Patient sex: M
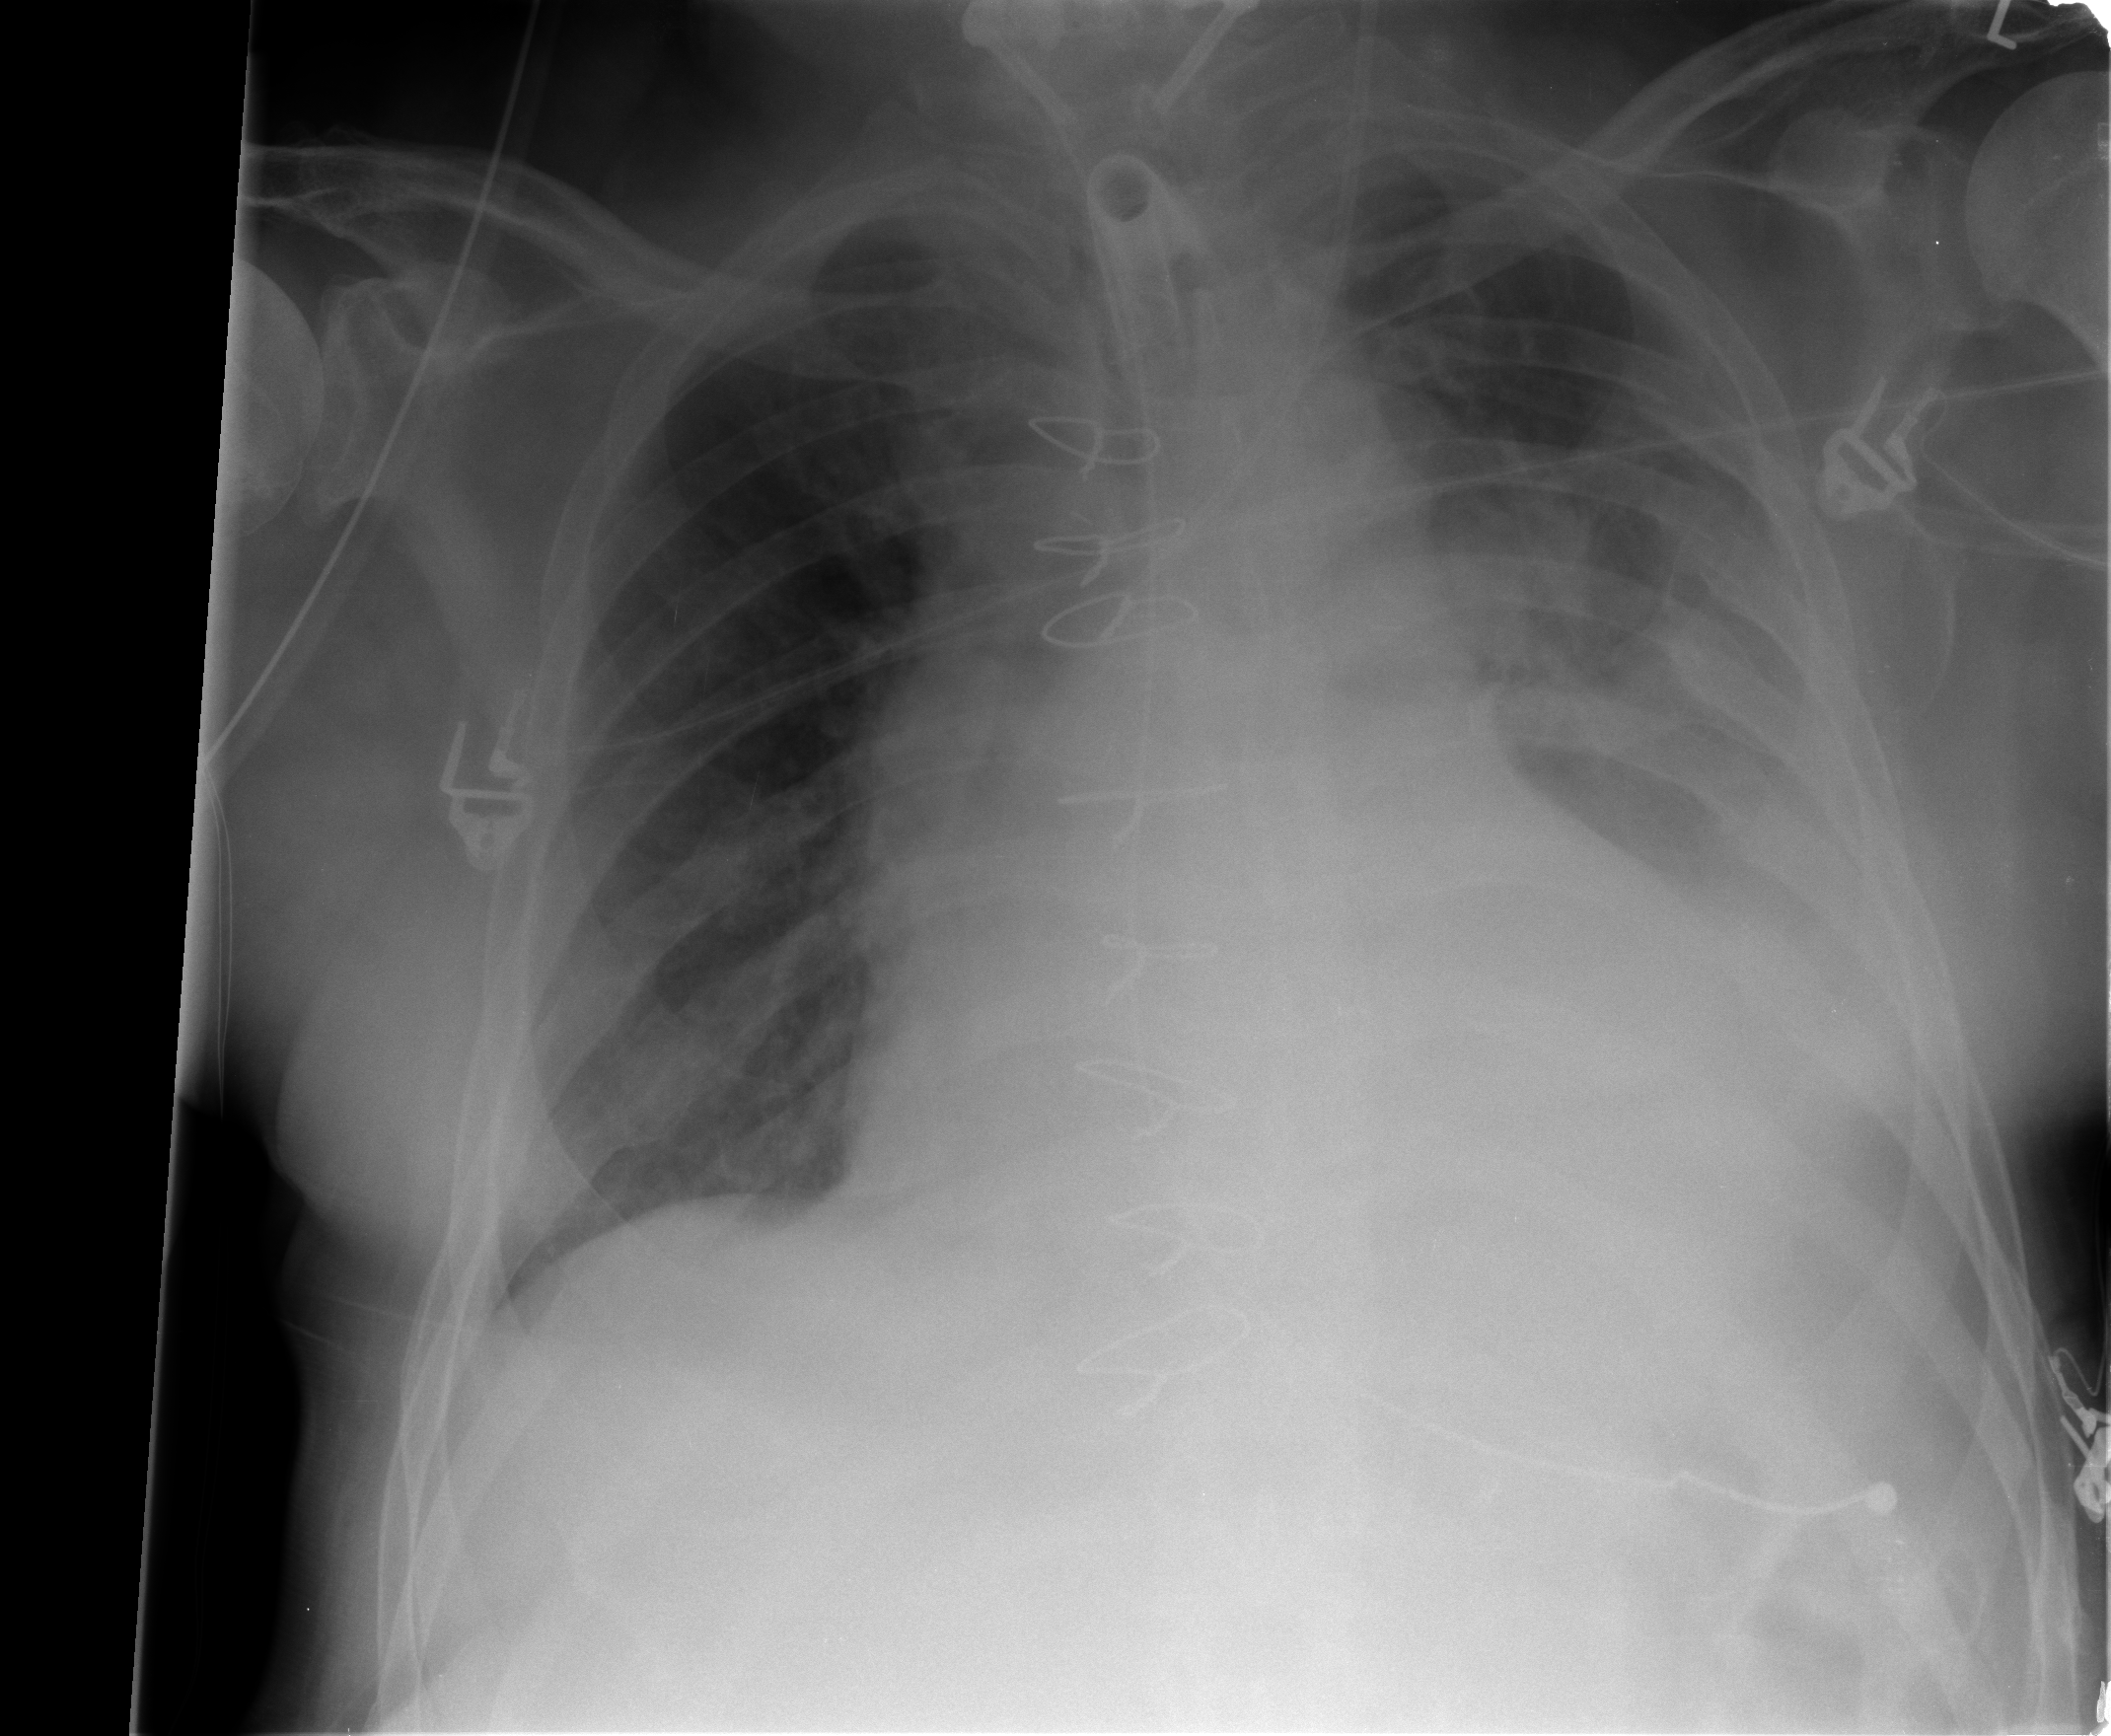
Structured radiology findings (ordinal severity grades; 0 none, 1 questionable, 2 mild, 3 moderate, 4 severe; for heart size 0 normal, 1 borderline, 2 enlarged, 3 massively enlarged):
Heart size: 2
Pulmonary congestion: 2
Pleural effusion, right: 0
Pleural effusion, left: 3
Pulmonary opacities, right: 0
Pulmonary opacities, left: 1
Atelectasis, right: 2
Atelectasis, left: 3